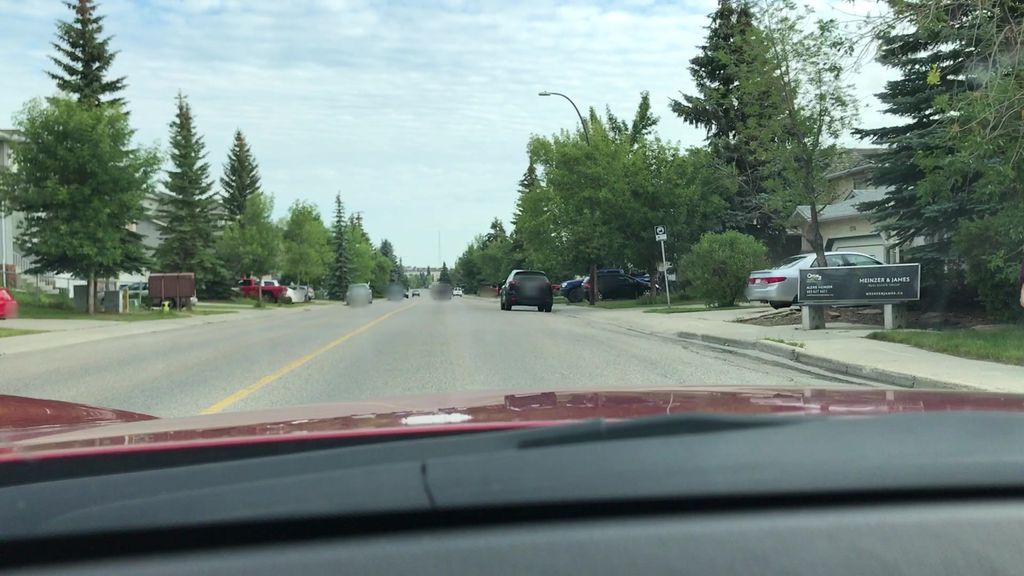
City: calgary